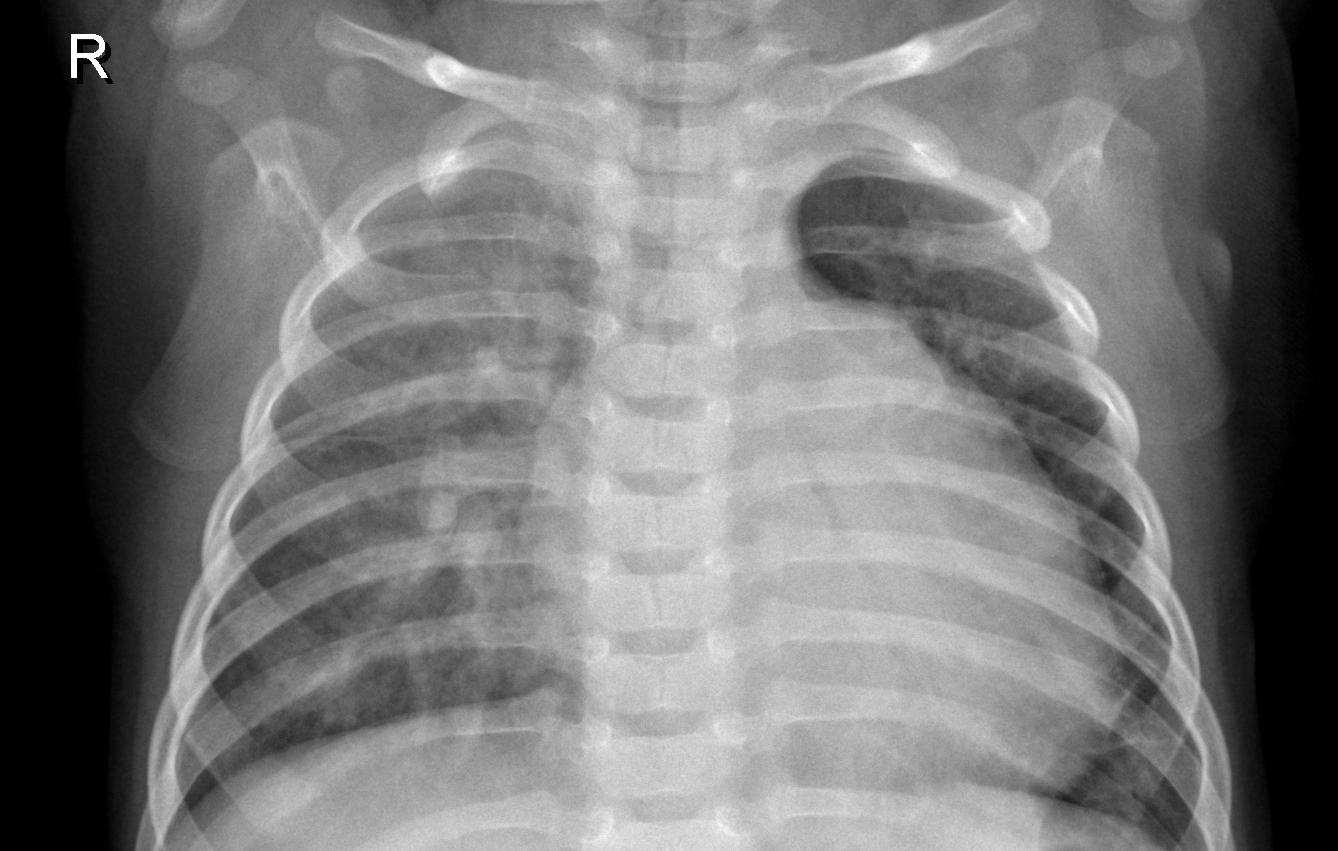
Diagnosis: PNEUMONIA